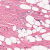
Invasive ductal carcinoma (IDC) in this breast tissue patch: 0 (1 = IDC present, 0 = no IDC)